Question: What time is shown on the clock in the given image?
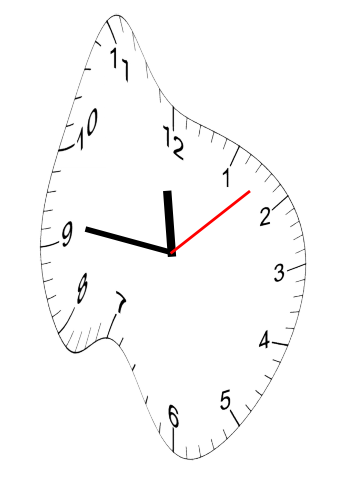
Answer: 11:46:08